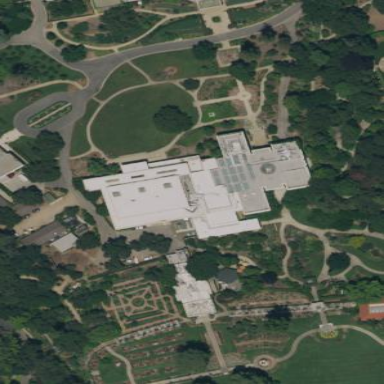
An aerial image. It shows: Museum building.